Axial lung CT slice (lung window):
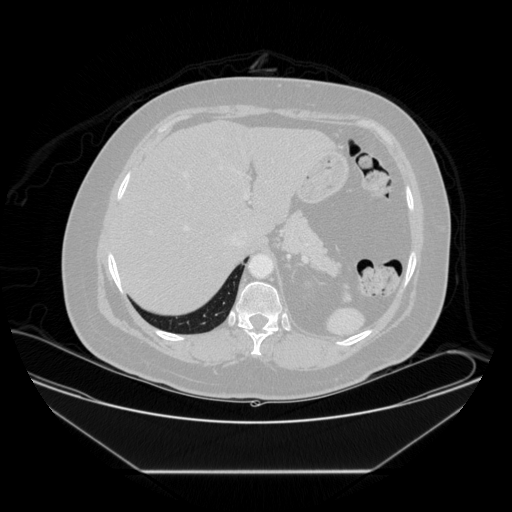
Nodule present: no